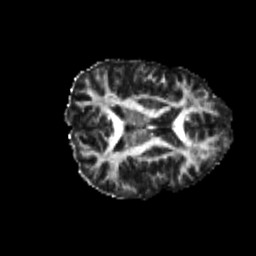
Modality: FA
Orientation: axial
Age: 22
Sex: female
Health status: healthy
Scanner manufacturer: philips
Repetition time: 7.393 s
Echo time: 0.08599 s